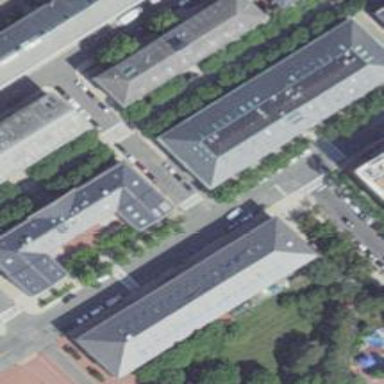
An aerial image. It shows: Building.